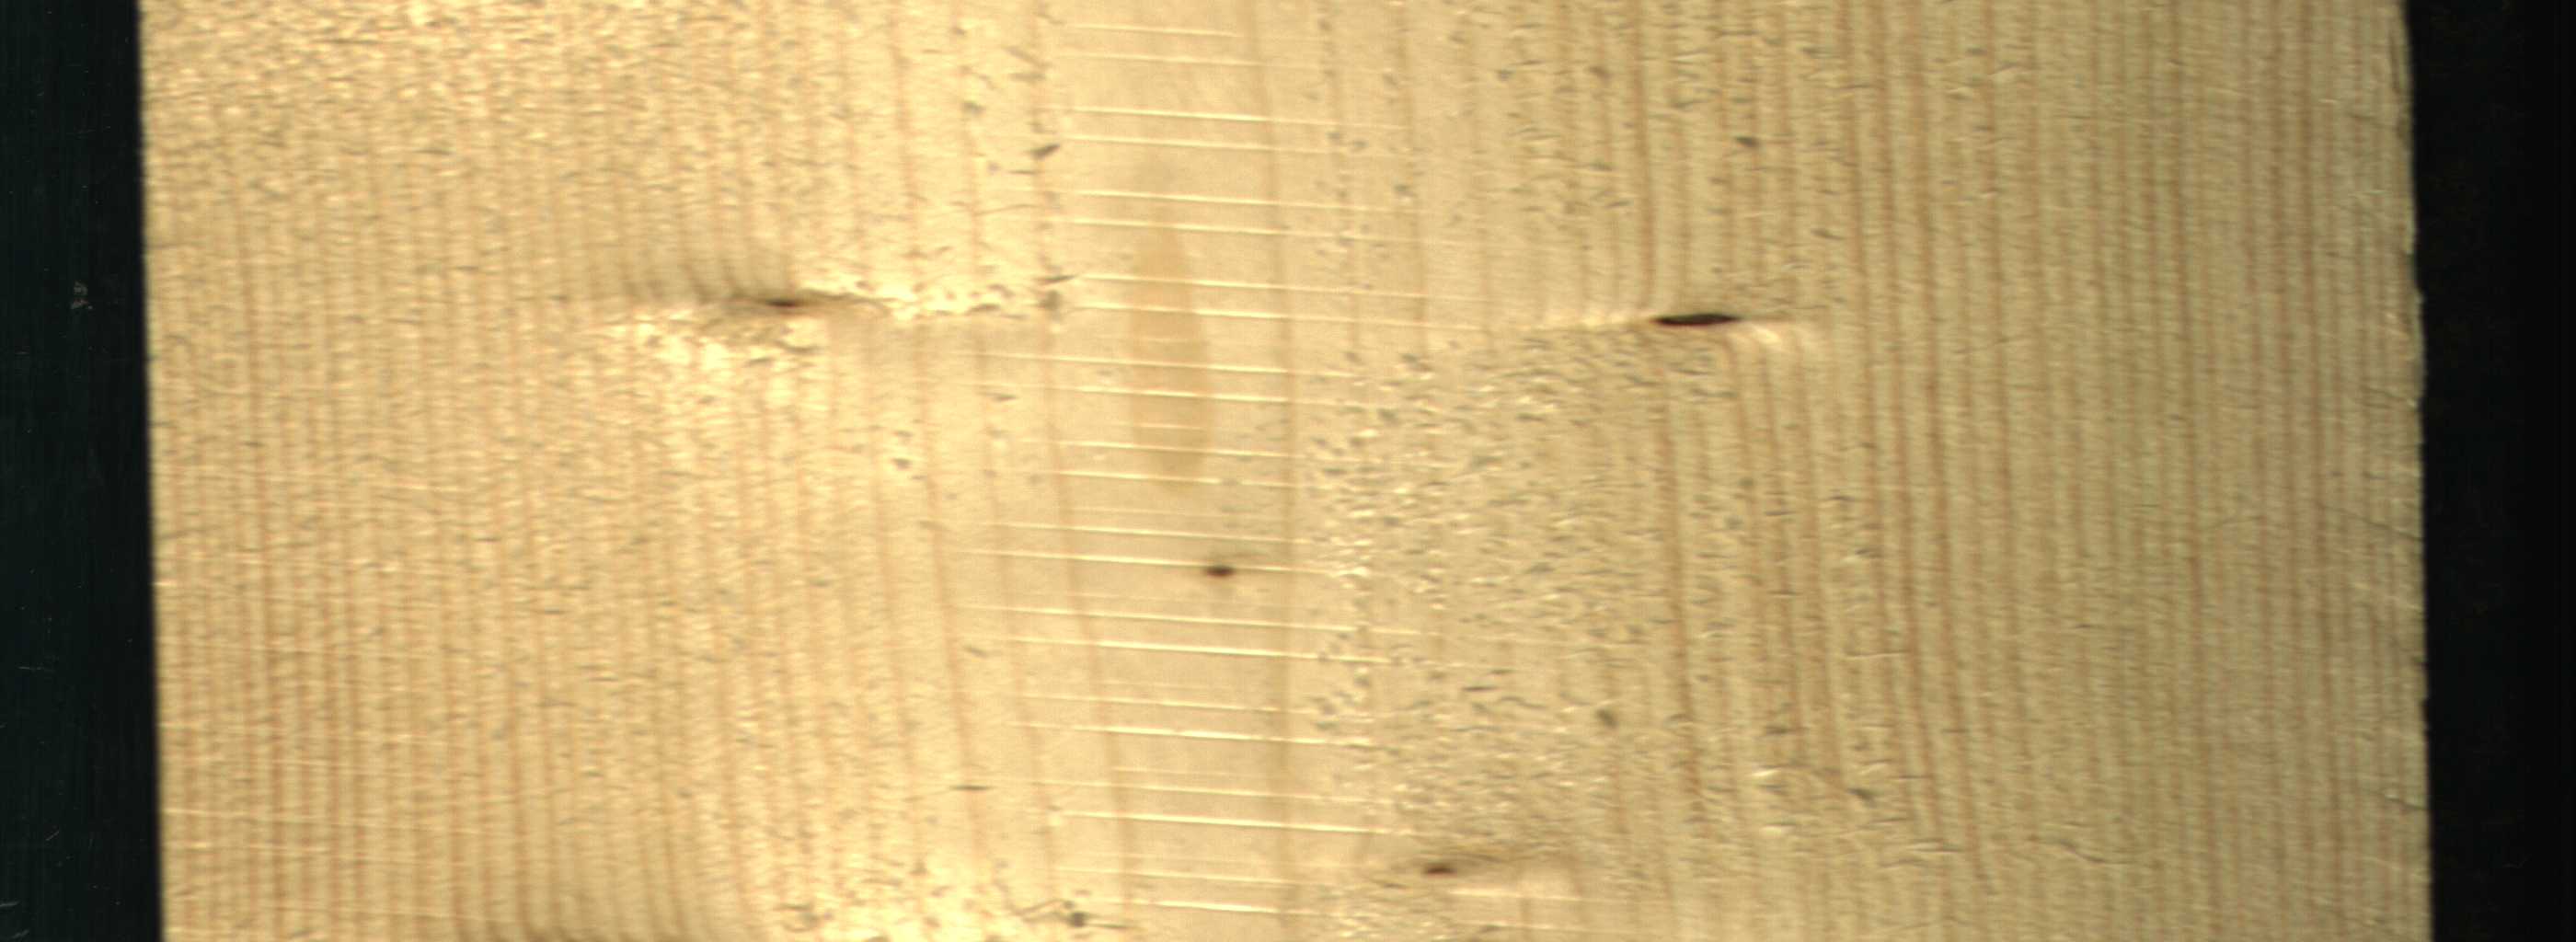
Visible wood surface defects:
Dead_Knot
Live_Knot
Live_Knot
Live_Knot